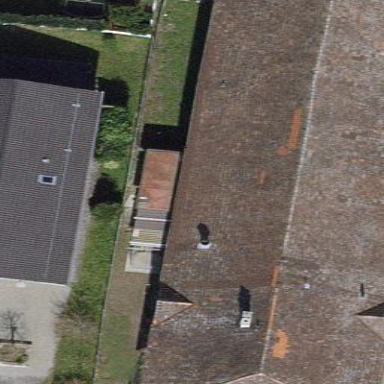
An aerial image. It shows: Sty building.